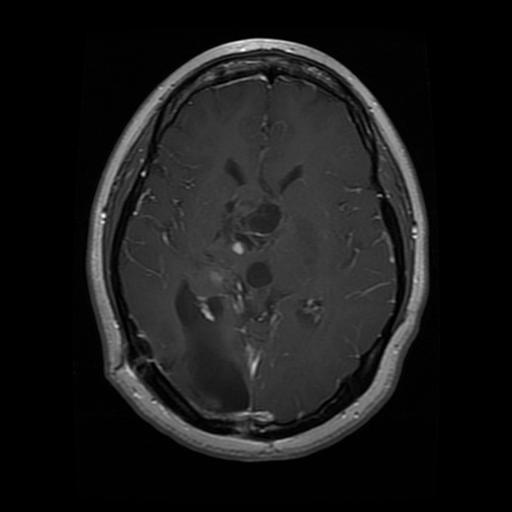
Label: glioma